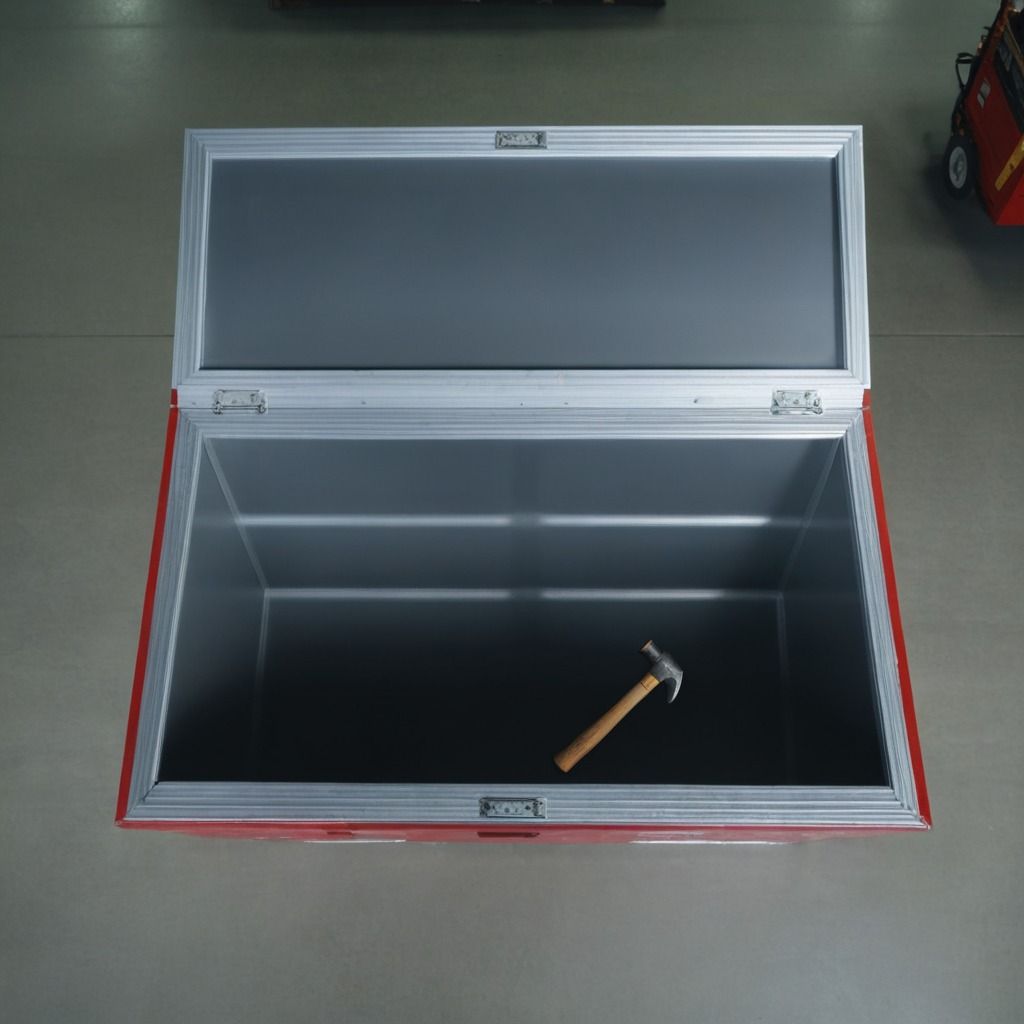
A hammer lying on a toolbox surface in an airplane hangar workshop 8K